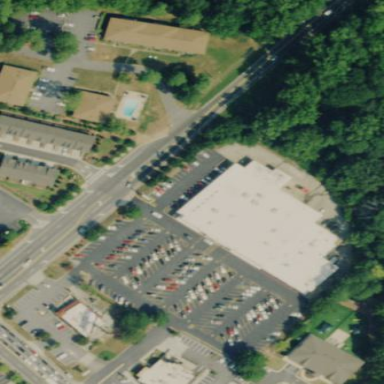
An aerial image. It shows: Fitness center building.